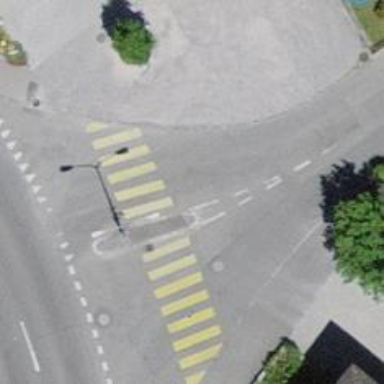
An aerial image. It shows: Zebra crossing with crossing island.